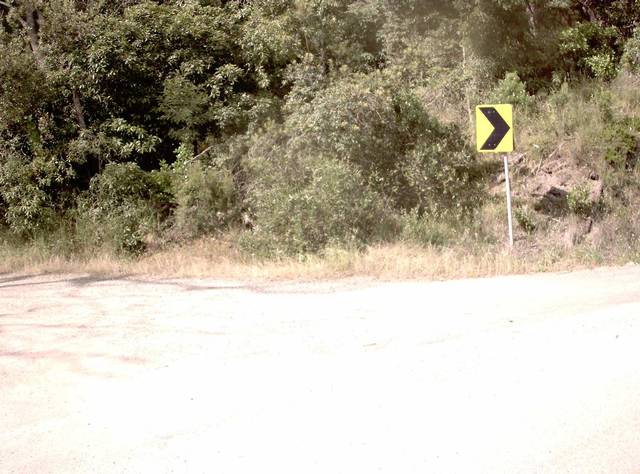
Region: Australia
Coordinates: -37.881, 147.966